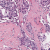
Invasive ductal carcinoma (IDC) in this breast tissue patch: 1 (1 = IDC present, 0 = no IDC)